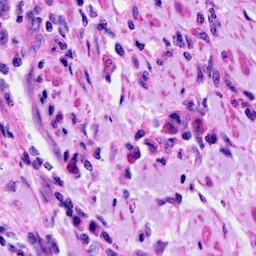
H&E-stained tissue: Cervix